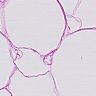
Metastatic tissue present: no